Question: I'm trying to remove a blank line in an HTML marked up textField.
I have a band with markup="html":
'''
<band height="1" splitType="Stretch">
<textField isStretchWithOverflow="true">
<reportElement x="0" y="0" width="515" height="0"/>
<textElement verticalAlignment="Top" markup="html">
<font fontName="Arial" pdfFontName="jasper/fonts/ARIAL.TTF"/>
</textElement>
<textFieldExpression><![CDATA[$F{input}]]></textFieldExpression>
</textField>
</band>
'''
The value of input is:
'''
<p>Here is a list</p>
<ul>
<li>Item 1</li>
<li>Item 2</li>
</ul>
'''
The problem is that when I export this it displays like:

If I export this to word there is a blank line between "Here is a list" and the actual list. I have also tried it without the paragraph tags but the result was the same.
I generate the report from java
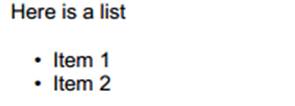
Answer: Just remove '<p>' and '<ul>' tags
Then the value of input will be :
'''
Here is a list
<li>Item 1</li>
<li>Item 2</li>
'''
That will remove a blank line